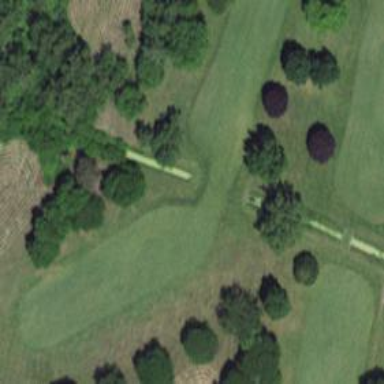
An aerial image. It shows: View of golf hole.